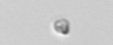
Label: nanoplankton_mix